Question: I tried to parse the results from this website.
<URL>

I need specifically the contents of the div class 'result-wrapper'. That is, all the 'h4', 'category' and 'description' span classes. The following is the code I could reach upto, later on, I do not know to parse that particular div. I need help to get all the contents of that div class.
'''
protected async override void OnNavigatedTo(NavigationEventArgs e)
{
base.OnNavigatedTo(e);
string htmlPage = "";
using (var client = new HttpClient())
{
try
{
htmlPage = await client.GetStringAsync("http://www.nokia.com/in-en/store-locator/?action=storeSearch&qt=madurai&tags=Nokia_Recycling_Point&country=IN");
}
catch (HttpRequestException exc) { }
}
HtmlDocument htmlDocument = new HtmlDocument();
htmlDocument.LoadHtml(htmlPage);
'''
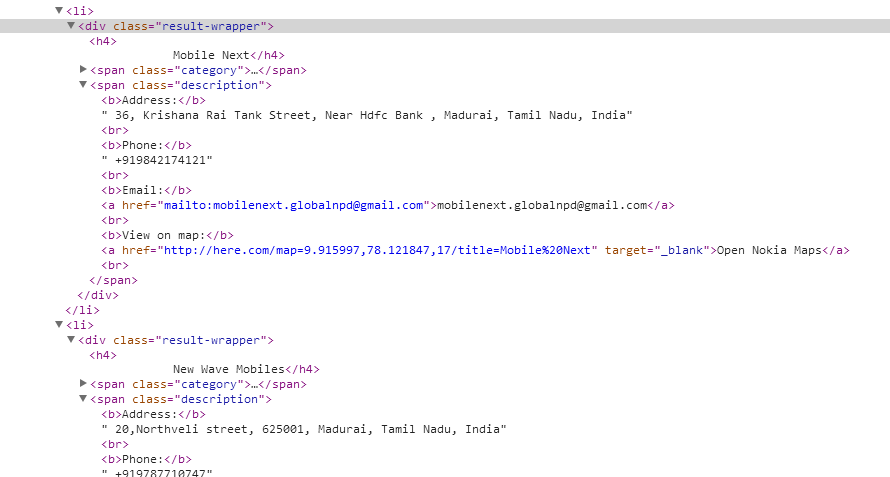
Answer: Well, you can try:
'''
var resultWrapperDivs = htmlDocument.DocumentNode.SelectNodes("//div[@class='result-wrapper']");
foreach (var resultWrapperDiv in resultWrapperDivs)
{
// Do stuff with each div.
}
'''
Also, to get a specific content/"html tag" you can take each 'resultWrapperDiv' alone and get also its children nodes ('resultWrapperDiv.SelectSingleNode' or 'resultWrapperDiv.SelectNodes')